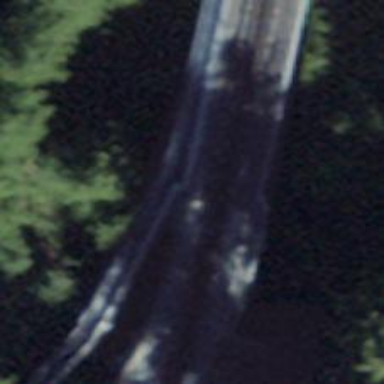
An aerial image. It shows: Metal bridge over path.